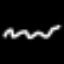
Label: squiggle